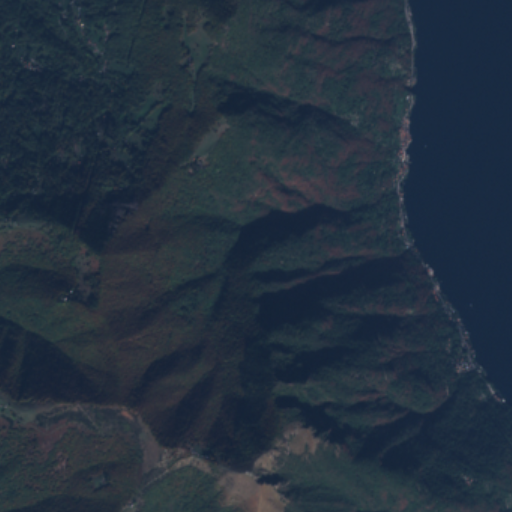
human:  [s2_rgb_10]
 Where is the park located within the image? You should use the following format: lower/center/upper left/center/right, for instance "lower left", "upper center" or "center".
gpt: The park is located in the upper right of the image.
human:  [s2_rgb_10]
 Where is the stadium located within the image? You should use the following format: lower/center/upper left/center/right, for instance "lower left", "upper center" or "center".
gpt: The stadium is located in the upper right of the image.
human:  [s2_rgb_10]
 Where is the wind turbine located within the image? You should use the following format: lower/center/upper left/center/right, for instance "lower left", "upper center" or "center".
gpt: The wind turbine is located in the lower center of the image.
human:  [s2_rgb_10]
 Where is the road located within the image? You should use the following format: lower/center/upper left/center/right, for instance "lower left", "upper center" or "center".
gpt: There is no road in the image.